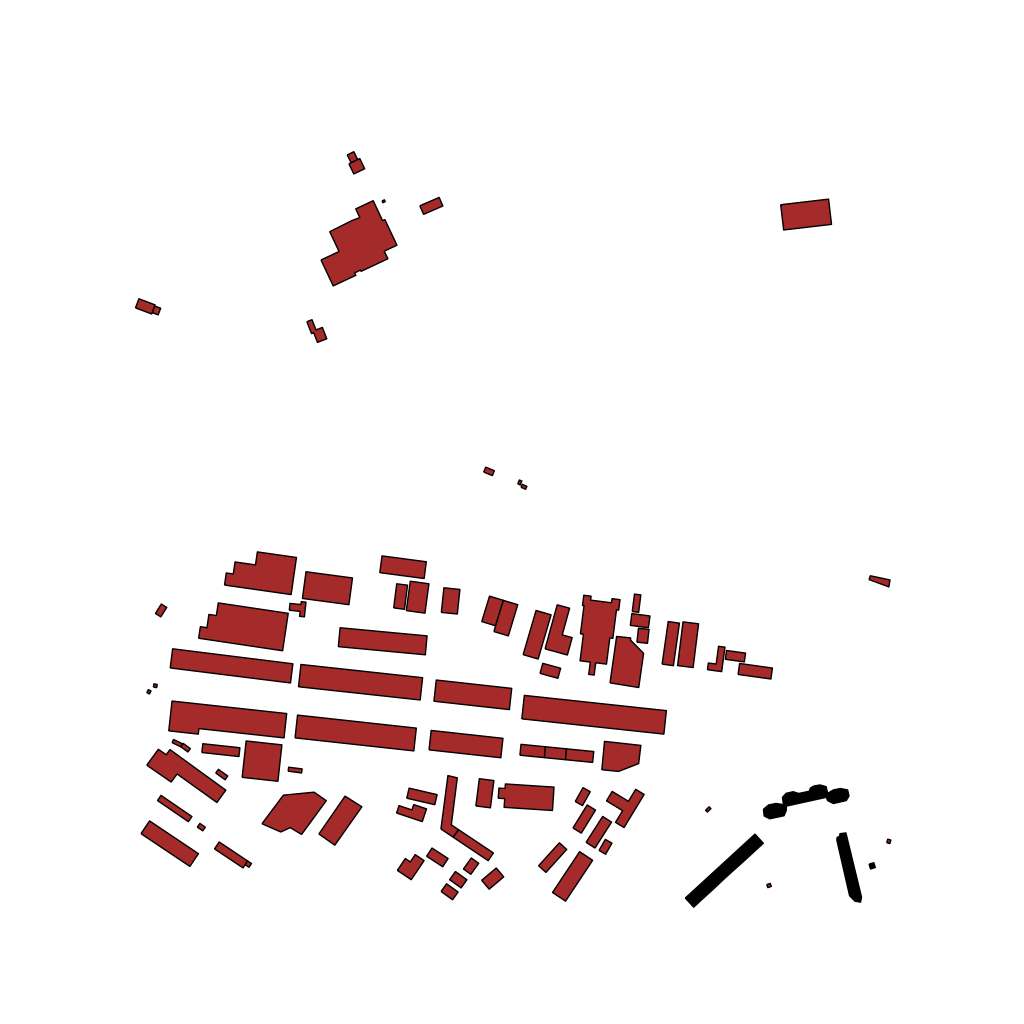
Tags: overhead vector_map, business, industrial, recreation, residential, special, modern, high_rise, individual_rise, low_rise, density_1, Building, Facility, 1.0 km²